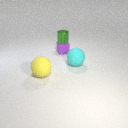
small purple rubber cube behind large cyan rubber sphere